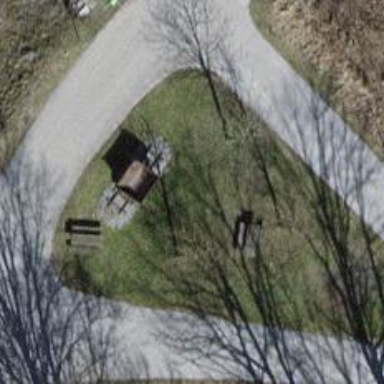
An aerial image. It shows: Picnic table located in leisure land area.